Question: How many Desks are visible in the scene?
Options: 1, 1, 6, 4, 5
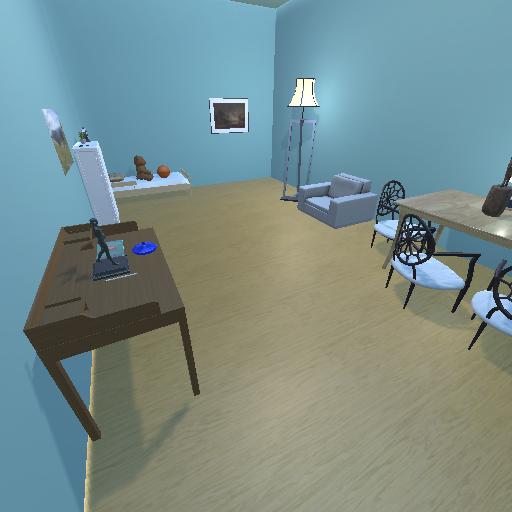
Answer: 1